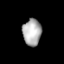
Tissue: lung
Cell type: Epithelial cells
Senescence score: 0.1762
Nuclear area (px): 484
Mean DAPI intensity: 176.165